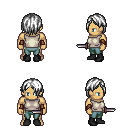
a pixel art fantasy rpg character, male body template, human, tanned skin, white sleeveless shirt, teal pants, white bangs hairstyle, cloth bracers, black shoes, dagger, four views (front, back, left, right), 2x2 character sprite sheet, small pixel art, hard edges, no anti-aliasing